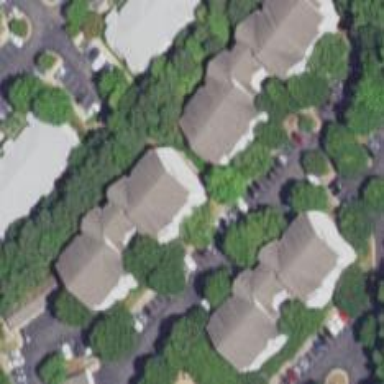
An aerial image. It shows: Residential building.